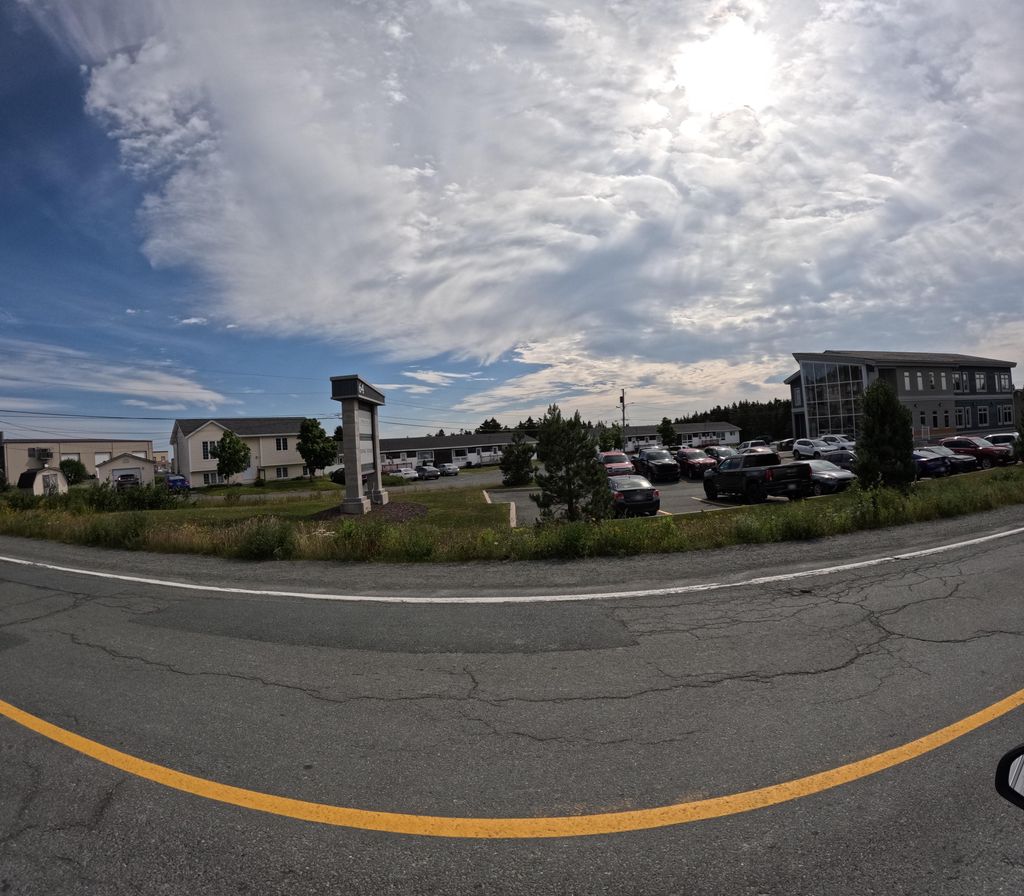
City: st_johns